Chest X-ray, AP view. Patient: 21 years old, sex F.
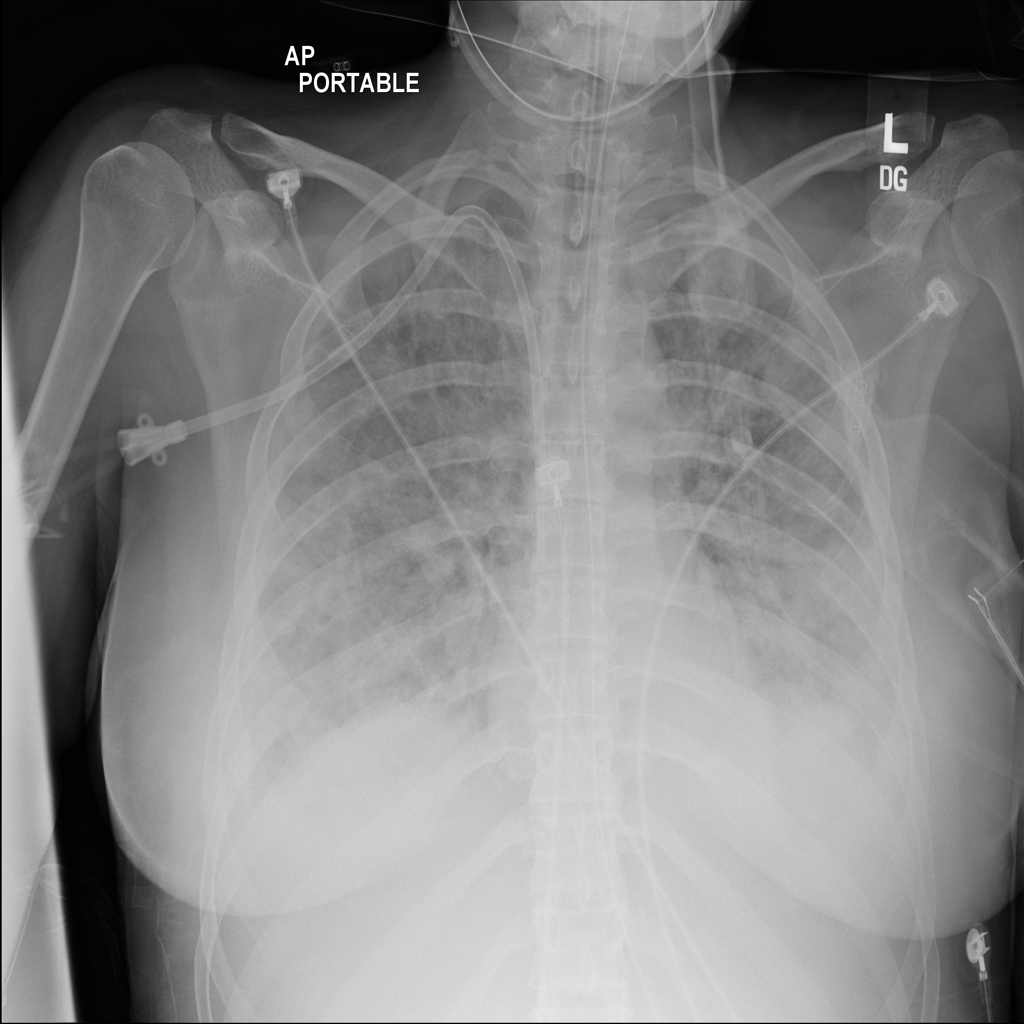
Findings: Infiltration